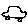
Label: car